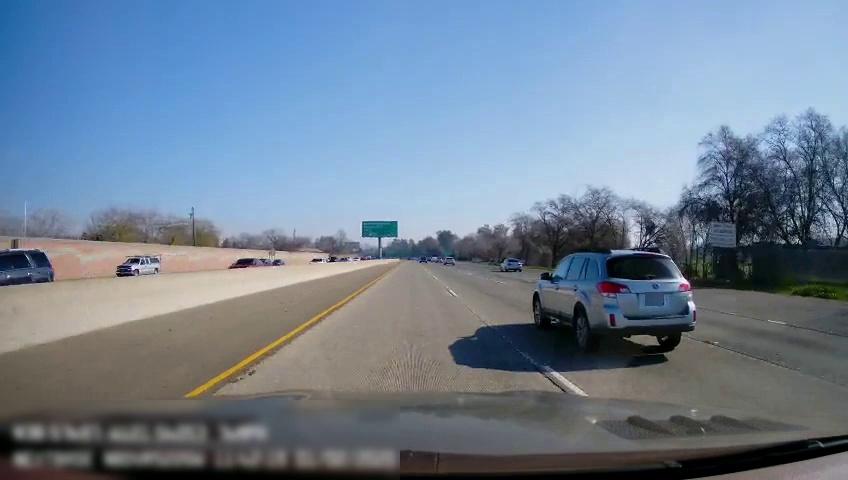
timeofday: Day
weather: Sunny
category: Vehicles | SUV
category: Vehicles | Truck
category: Vehicles | Car
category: Vehicles | Car
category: Vehicles | Car
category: Drivable Space
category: Vehicles | SUV
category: Vehicles | Car
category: Vehicles | Car
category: Lanes | Current Lane
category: Lanes | Current Lane
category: Lanes | Current Lane
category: Lanes | Alternate Lane
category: Traffic | Signs
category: Traffic | Signs